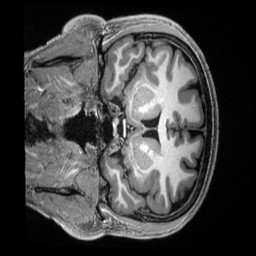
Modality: T1w
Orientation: coronal
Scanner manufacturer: siemens
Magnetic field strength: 3 T
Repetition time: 2.5 s
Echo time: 0.00231 s